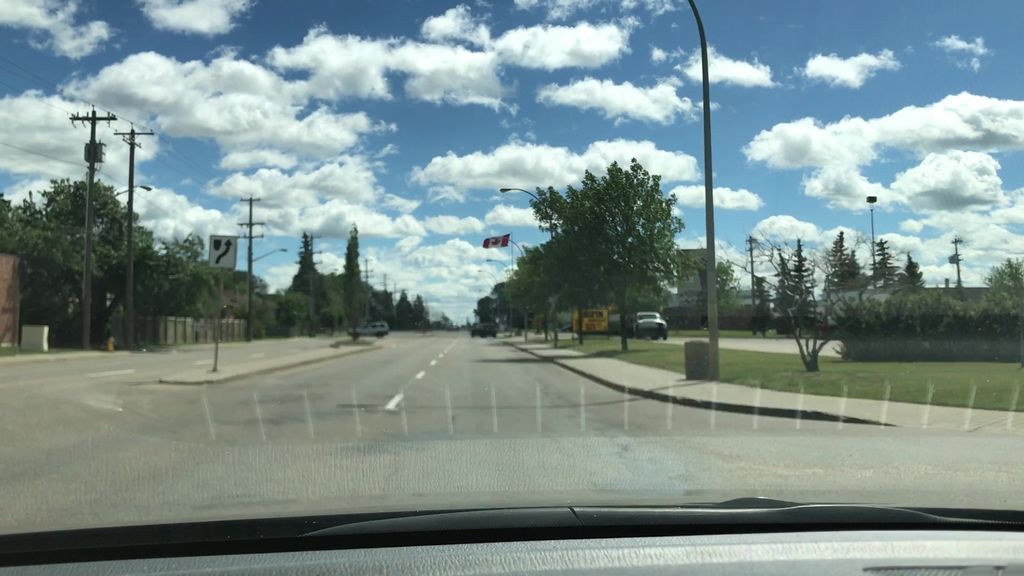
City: edmonton